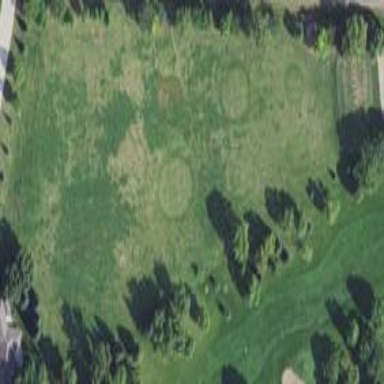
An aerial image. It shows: Driving range for golf on grass.